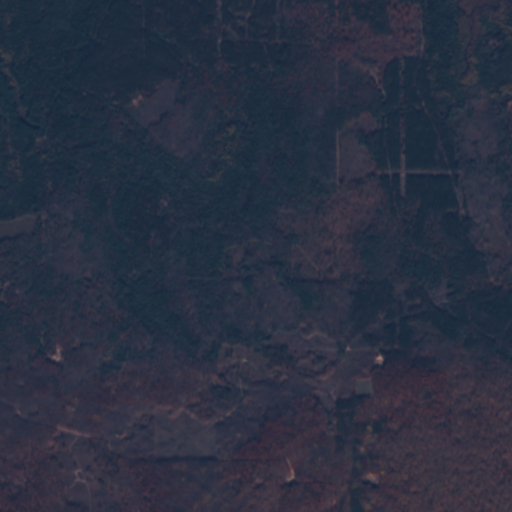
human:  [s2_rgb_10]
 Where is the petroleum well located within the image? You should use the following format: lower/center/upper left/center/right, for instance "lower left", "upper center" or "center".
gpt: The petroleum well is located in the lower right of the image.
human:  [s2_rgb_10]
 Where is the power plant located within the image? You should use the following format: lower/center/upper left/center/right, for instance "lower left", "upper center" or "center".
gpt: There is no power plant in the image.